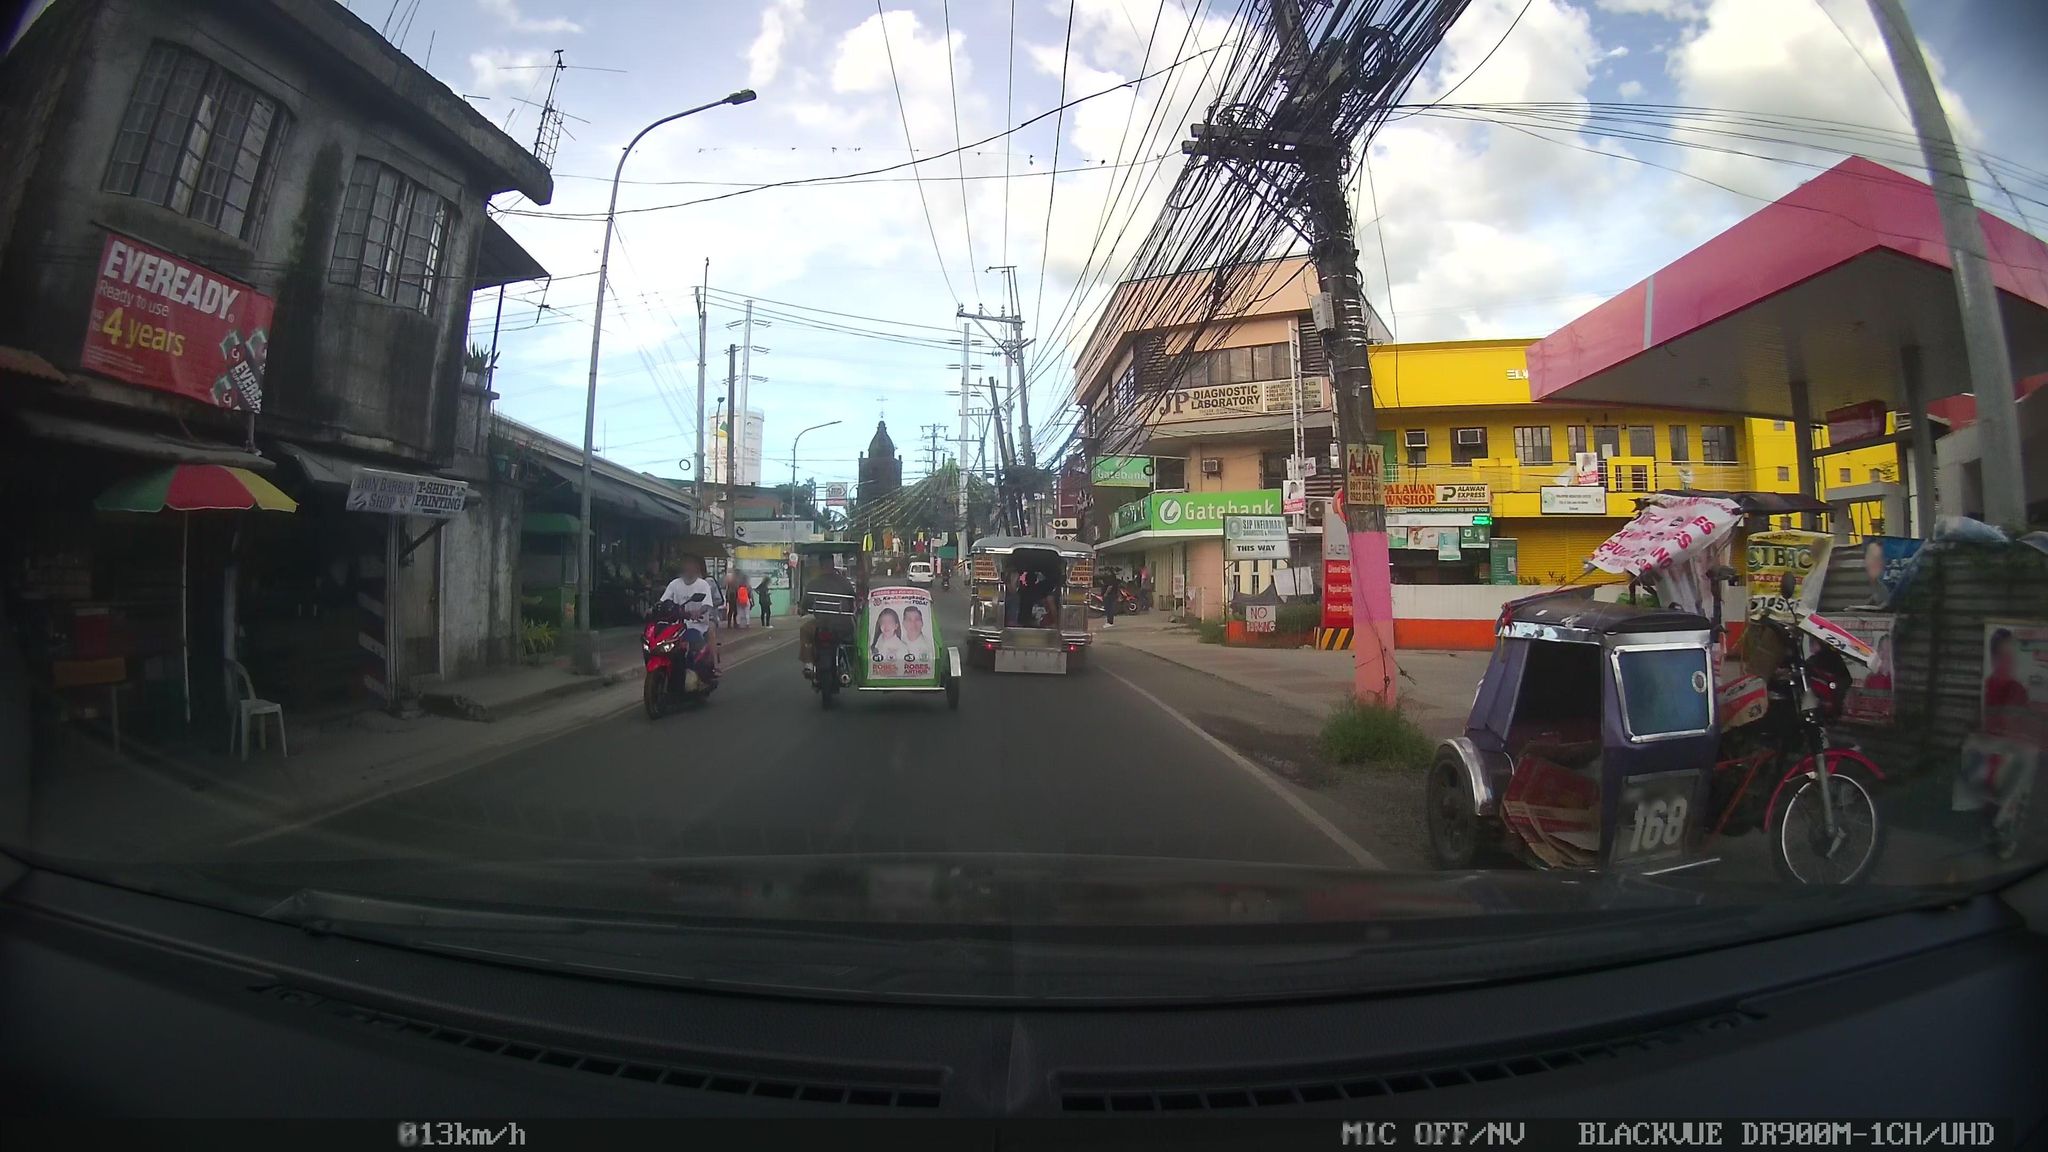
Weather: clear
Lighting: day
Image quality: good
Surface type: driving surface
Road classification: secondary
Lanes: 2.0
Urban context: urban centre
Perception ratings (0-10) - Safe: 2.1, Lively: 7.81, Beautiful: 1.03, Boring: 4.52, Depressing: 4.53, Wealthy: 0.99